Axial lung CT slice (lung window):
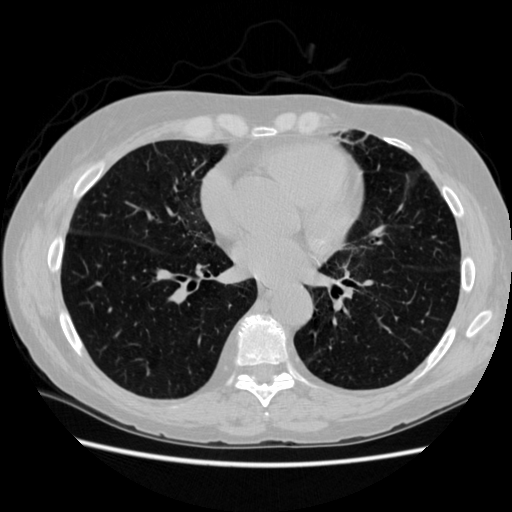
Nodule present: no